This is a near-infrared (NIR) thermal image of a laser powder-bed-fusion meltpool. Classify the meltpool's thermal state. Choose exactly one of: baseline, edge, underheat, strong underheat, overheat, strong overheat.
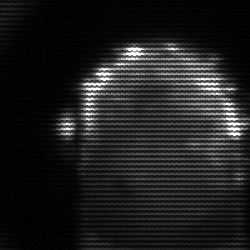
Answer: strong underheat